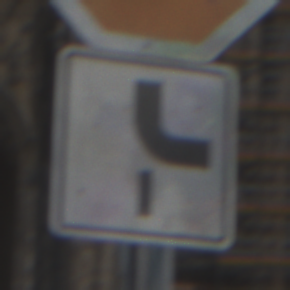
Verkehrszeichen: VerlaufVorfahrtsstrasse10
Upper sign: Stop
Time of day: MorningAfternoon
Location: Outdoor (Urban)
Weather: Clear
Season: NotSpecified
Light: Natural